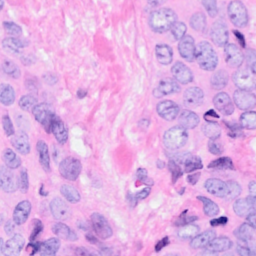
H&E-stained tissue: Breast